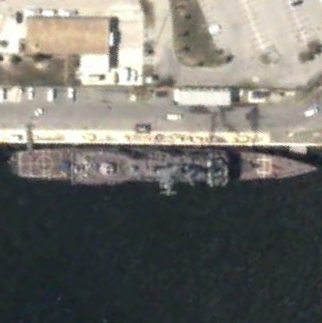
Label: cruiser